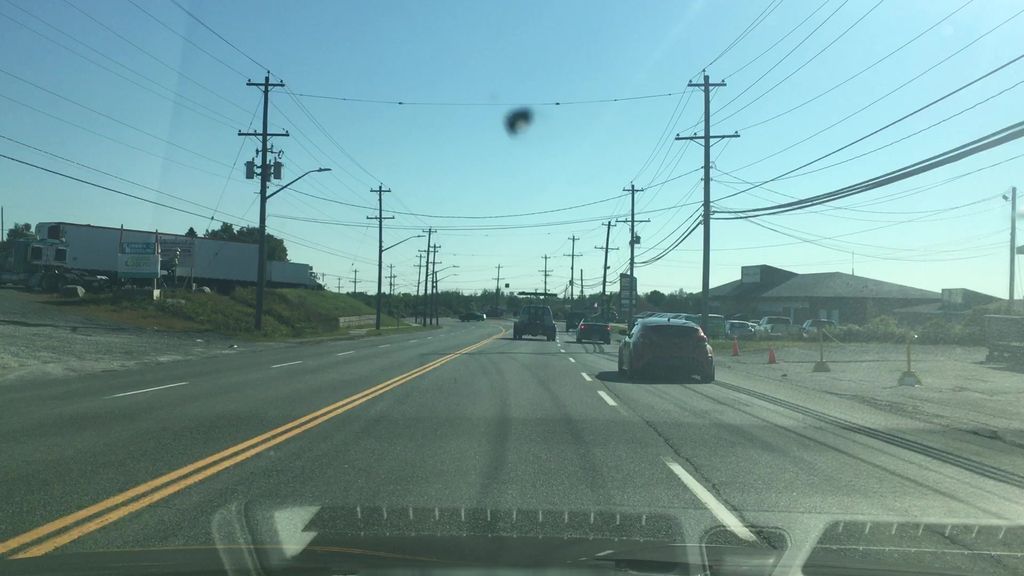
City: halifax